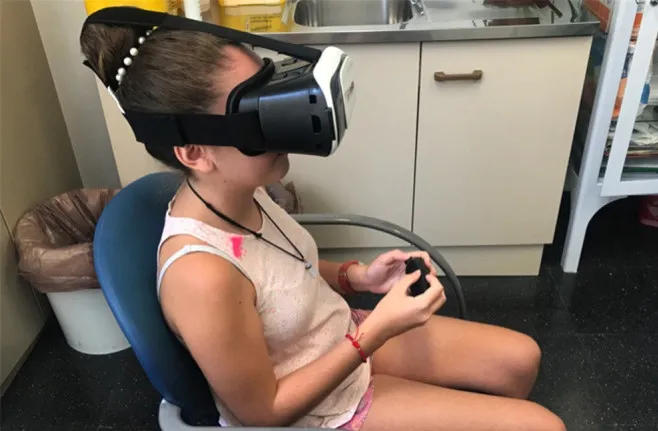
SVV measurement with a device based on virtual reality.
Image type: medical_photograph (skin_photograph)